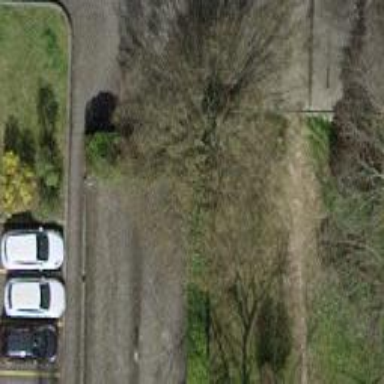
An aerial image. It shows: Driveway tunnel under the road.